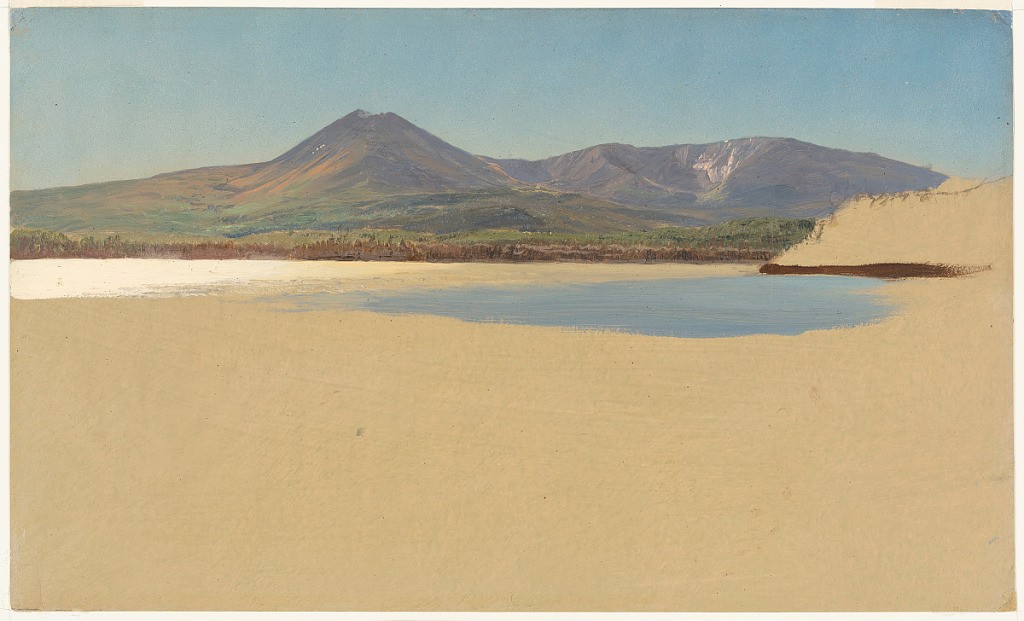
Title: Mt. Katahdin Rising over Katahdin Lake, Maine
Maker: Frederic Edwin Church, American, 1826–1900
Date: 1876–78
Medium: Brush and oil, graphite on paperboard
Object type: Drawing
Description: Landscape sketch showing a view of Mt. Katahdin rising over Katahdin Lake, as seen from the lake's eastern shore. The lake's blue and white surface is incompletely rendered in the middle distance at center and center left. At center right, the unfinished lower slope of Turner Mountain is visible. Beyond rolling and heavily wooded terrain on the opposite bank, Mt. Katahdin rises into a blue, open sky. Baxter and Pamola Peaks are shown at left, while Hamlin Peak and Howes Peaks are visible along the ridge at center and center right. Mountain painted in a tone of grayish purple.